Interaction volume radius: 5 \u00c5
Interaction volume height: 10 \u00c5
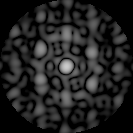
Disorder parameter: 0.5661